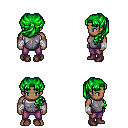
a pixel art fantasy rpg character, male body template, human, dark skin, steel chest armor, magenta pants, green princess hairstyle, white cloth bandages, maroon shoes, four views (front, back, left, right), 2x2 character sprite sheet, small pixel art, hard edges, no anti-aliasing